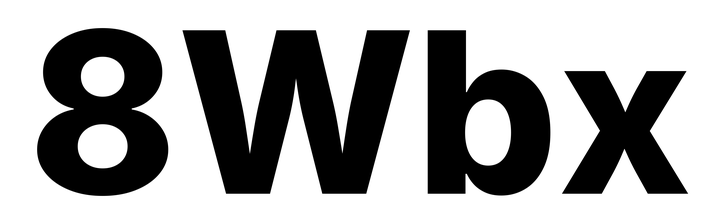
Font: Inter_ExtraBold